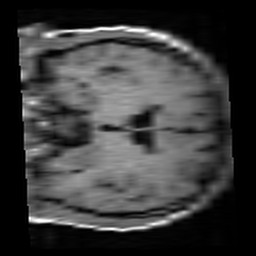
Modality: T1w
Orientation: coronal
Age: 22
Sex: female
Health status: healthy
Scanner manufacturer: siemens
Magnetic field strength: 3 T
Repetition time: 4.1 s
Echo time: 0.0085 s